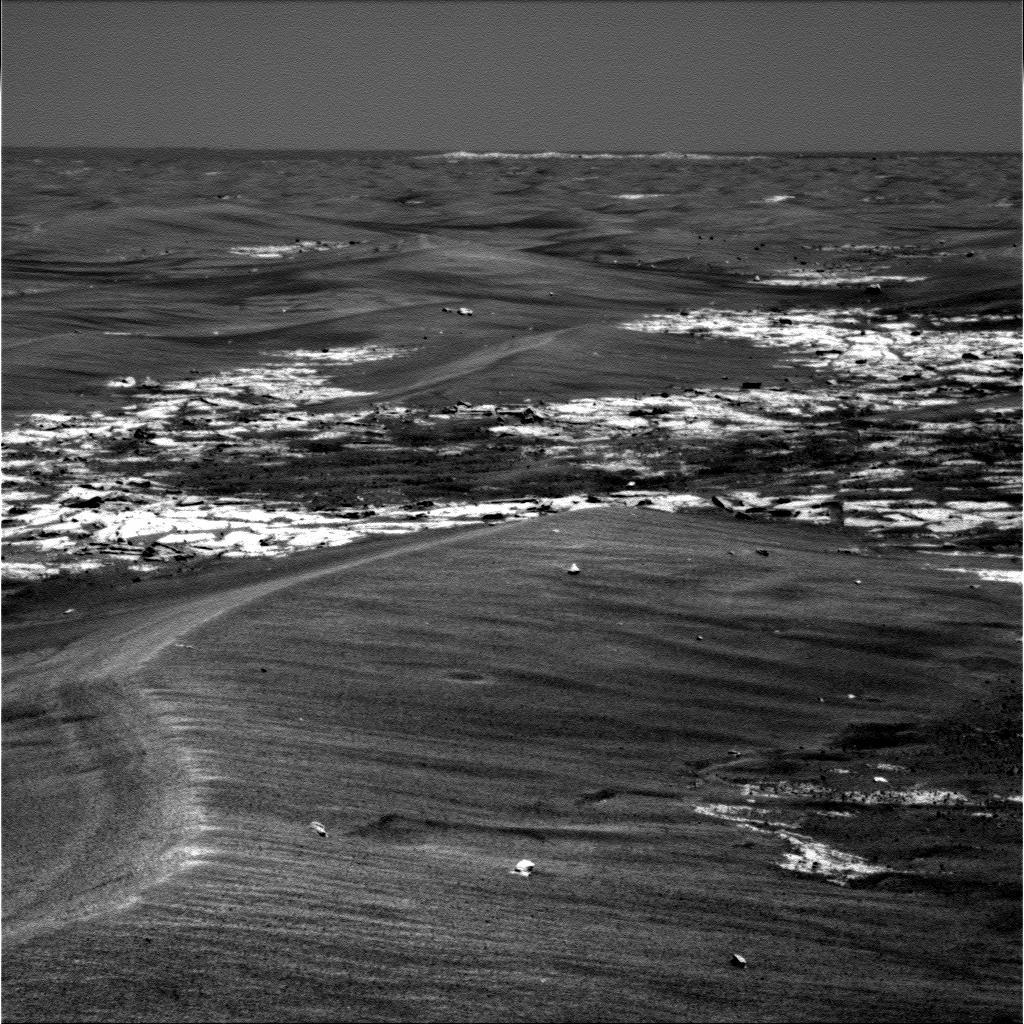
Terrain classes present: Bedrock, Gravel / Sand / Soil, Sky / Distant Mountains